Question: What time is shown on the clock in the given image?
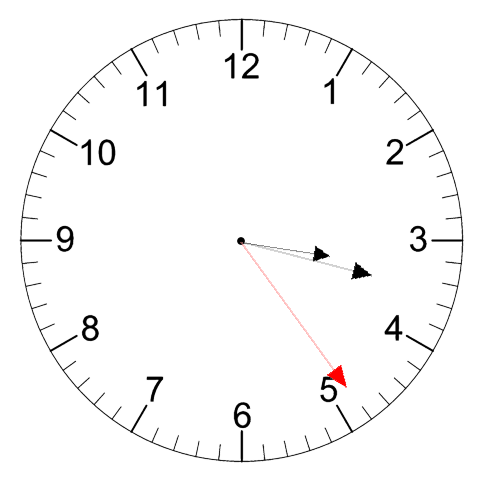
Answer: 03:17:24